Interaction volume radius: 5 \u00c5
Interaction volume height: 15 \u00c5
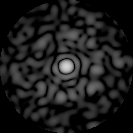
Disorder parameter: 0.8598